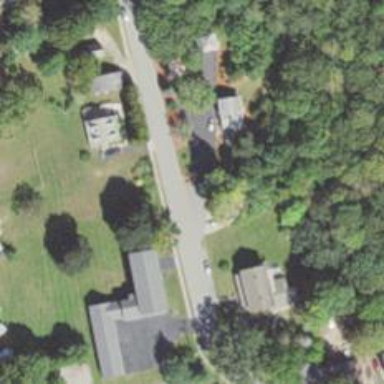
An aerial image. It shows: Residential driveway designated as service road.